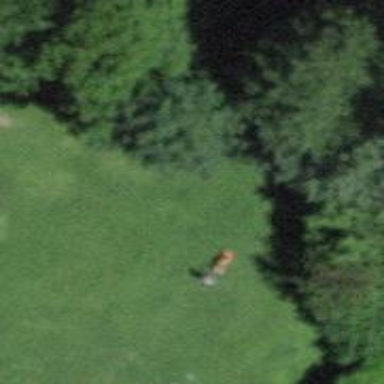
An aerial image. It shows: Brown bench in the vicinity.